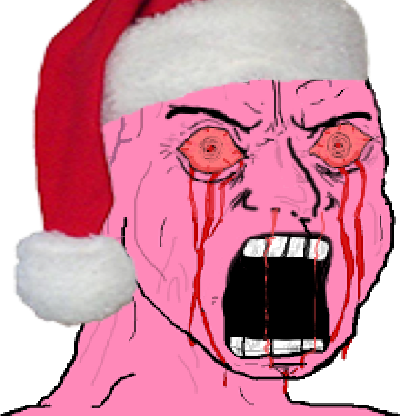
Label: 5_Rage